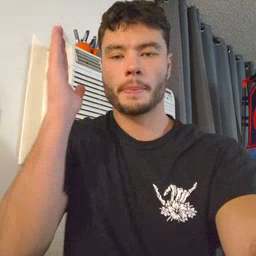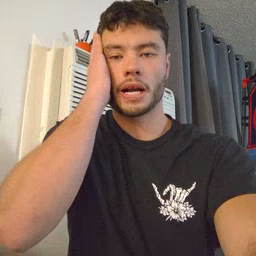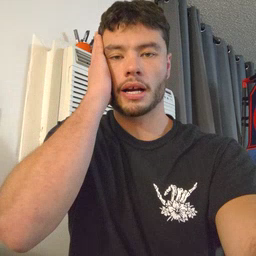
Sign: bed